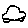
Label: car